Question: In the following question I was asked to fill the symbol table, I understand and agree with everything except...
What is that Value field, what it means, why it's always 0 in this example and can someone kindly show a situation where it's not 0?

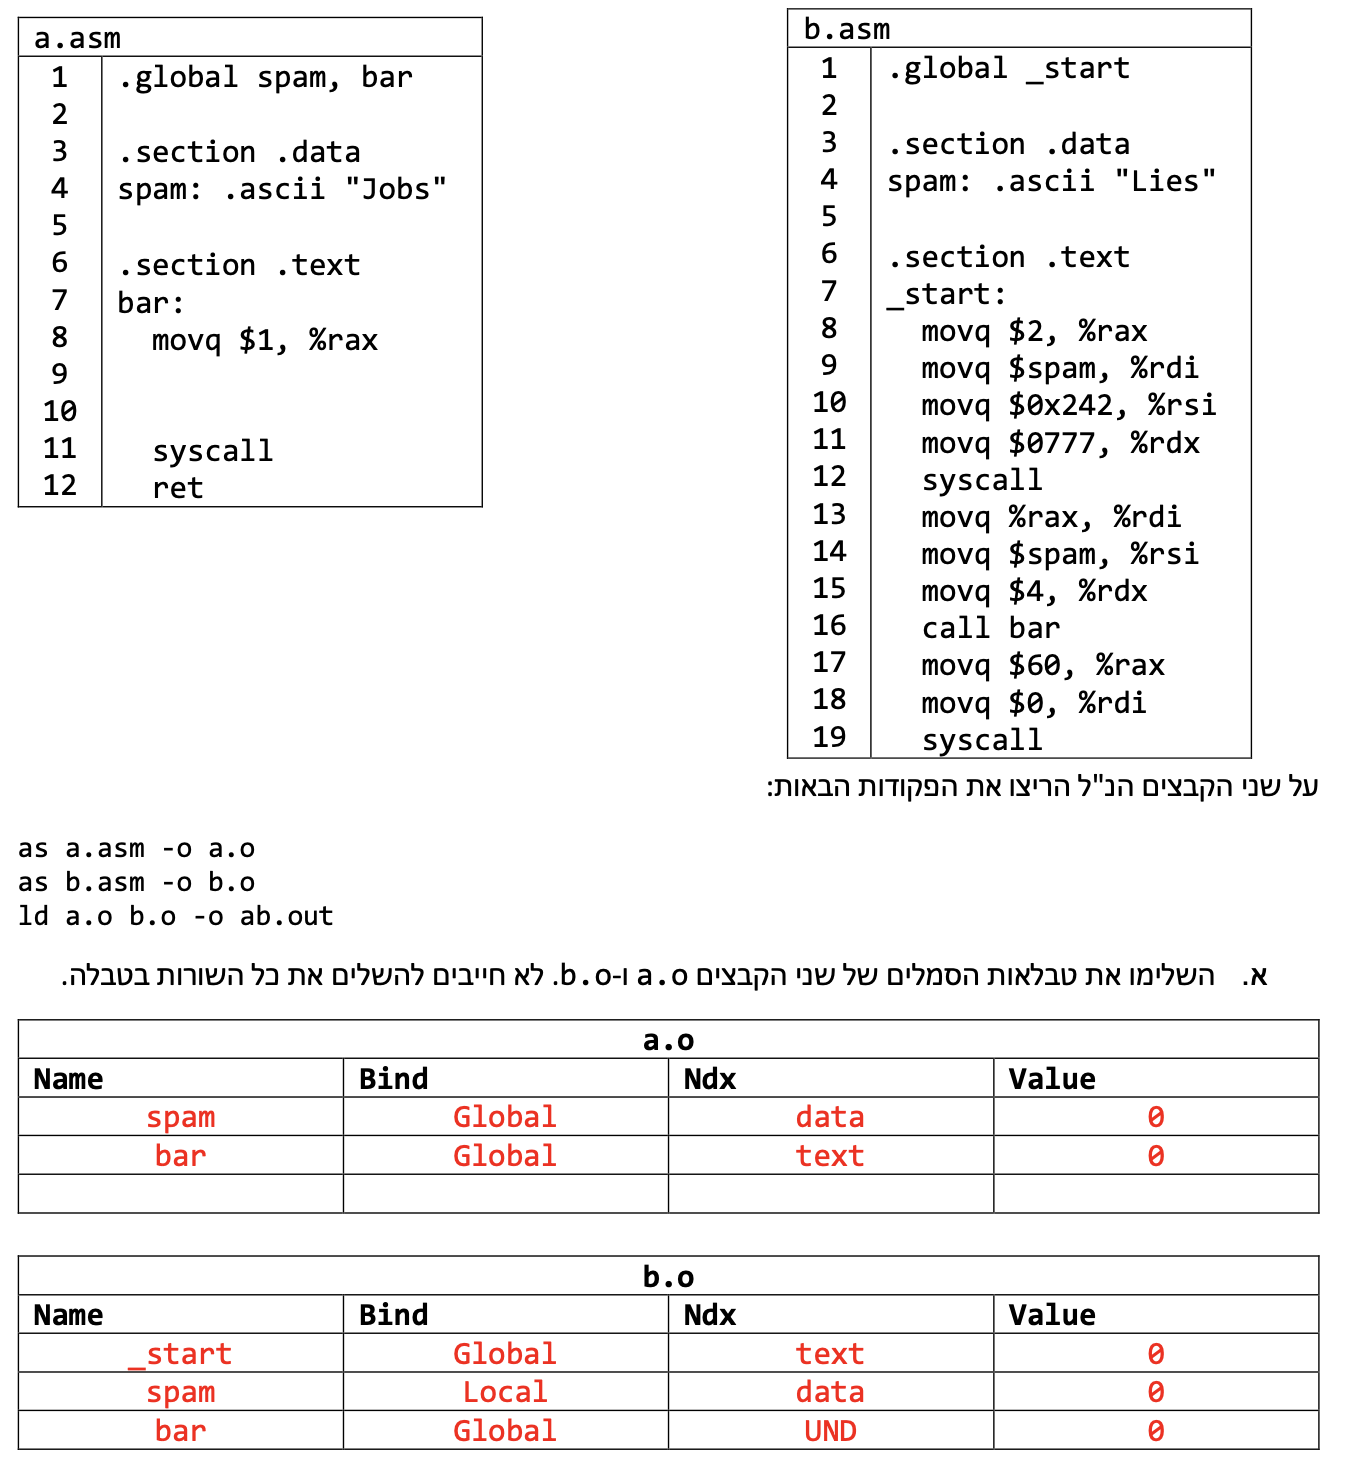
Answer: The 'Value' is relative to the section ('Ndx') they are defined within, so I think of it is an offset (section relative).
The reason these symbols have value 0 is because they are each the first symbol in the section that they are in!! It is just a coincidence and artifact of these being very small examples.
- 'spam'- 'bar'- 'spam'- '_start'- 'bar''Value'
These symbols are defined as global, which means that the linker can see them and bind imports to exports. However, it does not appear that a.o and b.o are intended to work together, since they each define symbol 'spam', which would result in a linkage error if they were linked together into a program.
This example has no imports (but does have an undefined entry, 'bar' in b.o, though let's note that 'bar' is not .global or otherwise noted as imported).
(Relocations are another matter but this question doesn't show or ask about them.)
---
If you had two (or more) symbols where there was least one or more bytes (in any one section, data or text) between them then all symbols beyond the first would have a non-zero 'Value'.